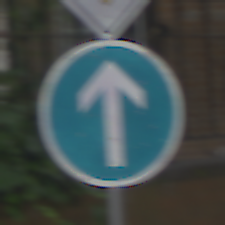
Verkehrszeichen: VorgeschriebeneFahrtrichtungGeradeaus
Zusatzzeichen oben: Vorfahrtsstrasse
Umgebung: Outdoor, Urban
Tageszeit: MorningAfternoon
Wetter: Overcast
Licht: Natural
Jahreszeit: NotSpecified
Kontrast: LowContrast